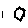
Label: hexagon